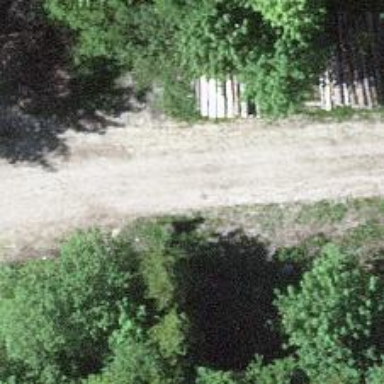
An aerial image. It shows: Gravel track with grade2 tracktype.